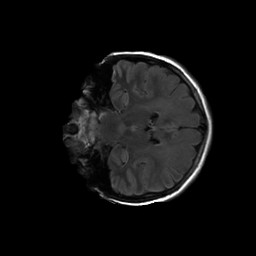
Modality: FLAIR
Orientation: coronal
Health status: ill
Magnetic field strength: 3 T